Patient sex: M
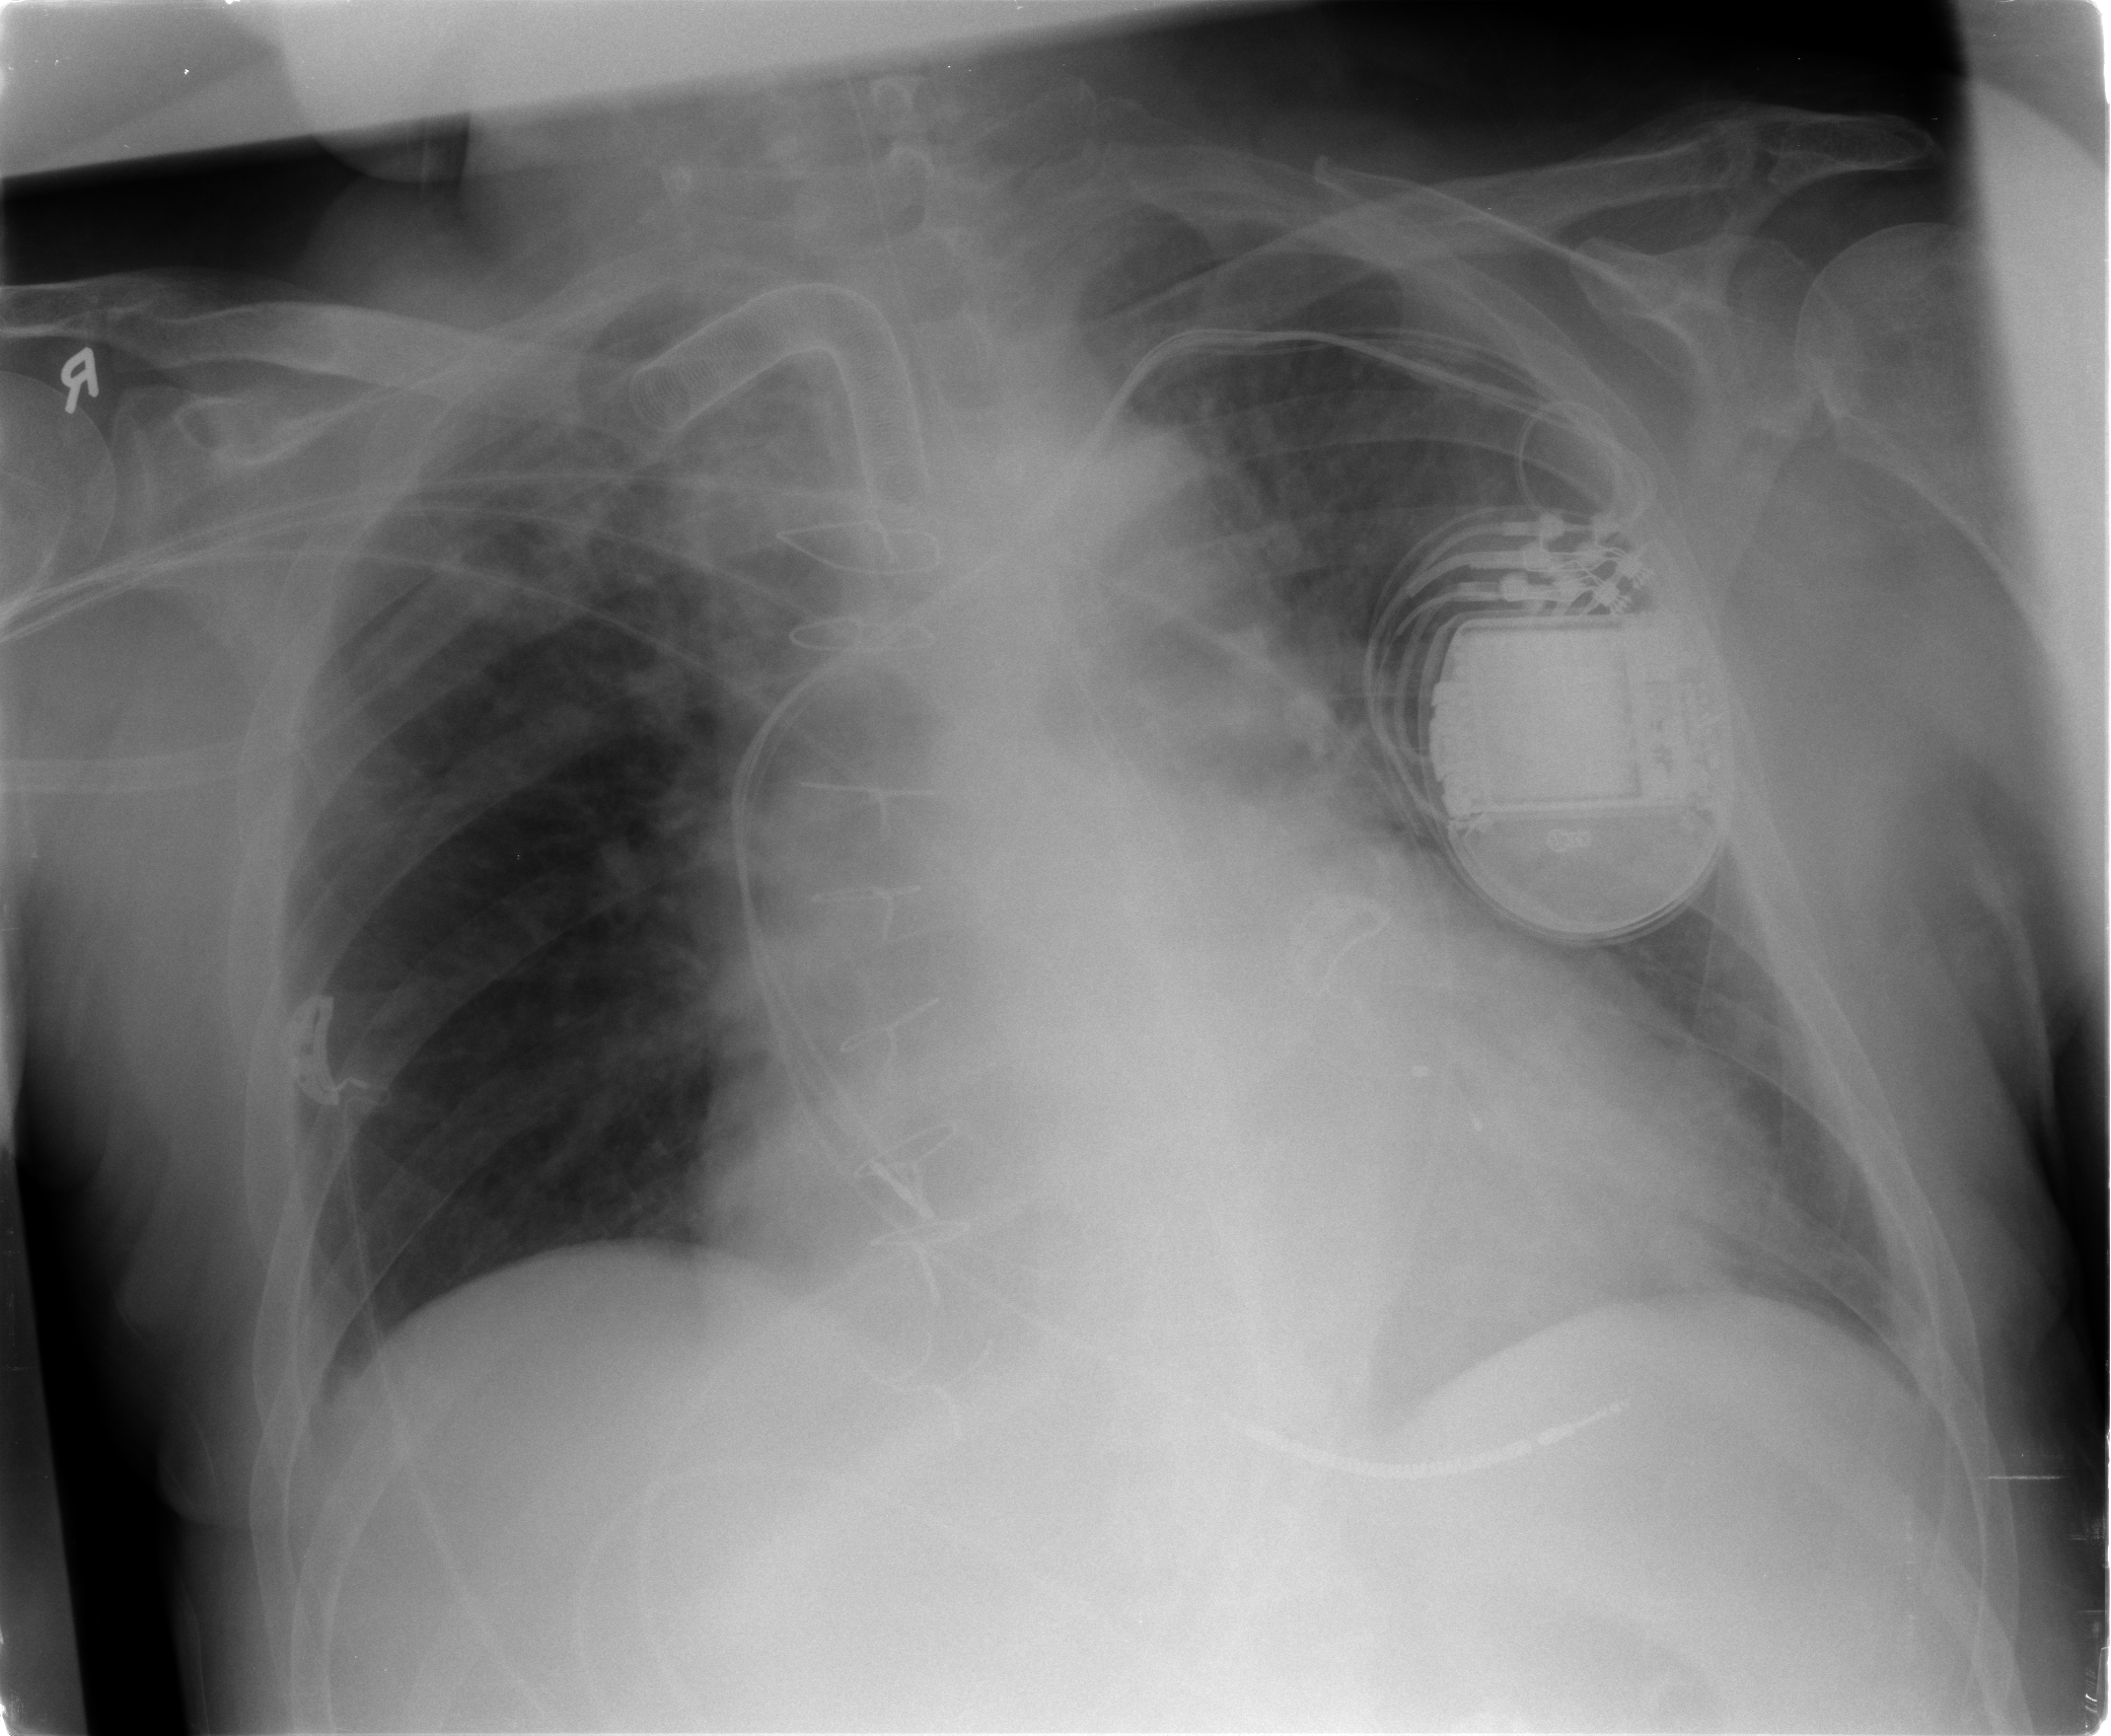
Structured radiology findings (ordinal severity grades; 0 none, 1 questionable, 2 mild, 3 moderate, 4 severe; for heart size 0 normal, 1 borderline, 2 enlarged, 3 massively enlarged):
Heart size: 3
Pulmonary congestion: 3
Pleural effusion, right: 0
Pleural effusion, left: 0
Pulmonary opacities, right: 2
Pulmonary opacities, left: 1
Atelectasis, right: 0
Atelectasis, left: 2